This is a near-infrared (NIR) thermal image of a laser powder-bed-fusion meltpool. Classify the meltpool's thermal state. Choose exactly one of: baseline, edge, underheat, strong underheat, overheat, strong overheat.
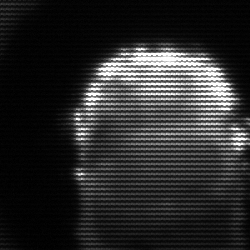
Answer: baseline